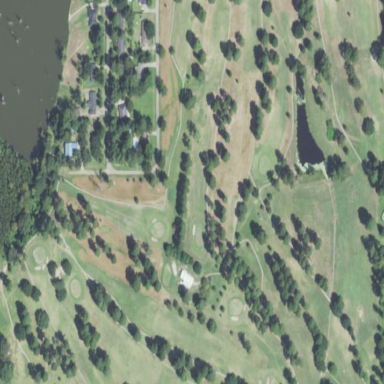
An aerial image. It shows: Golf course.